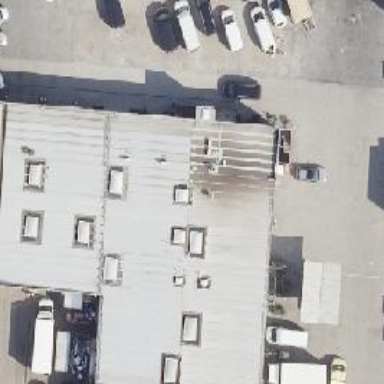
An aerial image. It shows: Car rental facility.